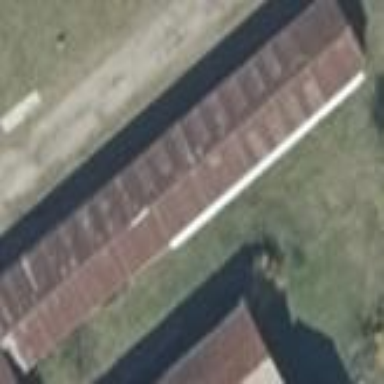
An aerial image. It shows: Gabled building with the roof oriented along its structure.